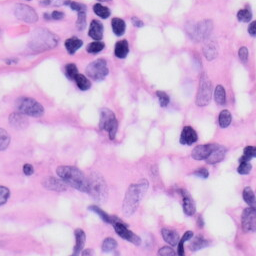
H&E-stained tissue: Skin